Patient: sex M, age 45
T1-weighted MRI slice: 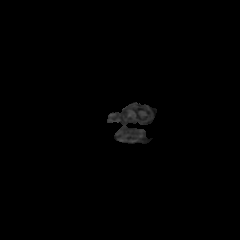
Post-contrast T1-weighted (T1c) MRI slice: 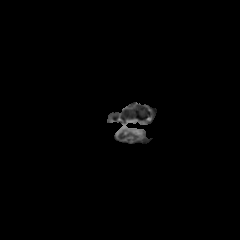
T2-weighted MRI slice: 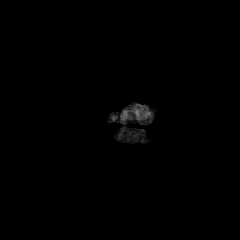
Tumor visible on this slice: no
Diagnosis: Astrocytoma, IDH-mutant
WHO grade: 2